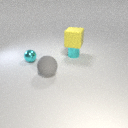
small cyan metal sphere in front of small cyan metal cylinder